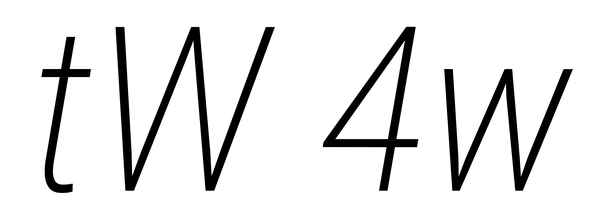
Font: Roboto-Italic_Condensed_ExtraLight_Italic